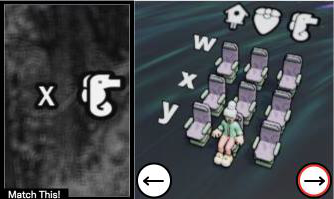
Task: seats
Answer: no